Question: I am studying for an exam in microprocessors and this example question has come up:

In summary of it, there is an array in program memory after the code:
'array: .db 11,12,13,14,15,16,17,18,19,20'
and in the code the pointer is loaded as:
'ldi ZL, low(array<<1);'
My question is why that shift by 1 is present in the code I was given. In my mind the label "array" should point right at the byte of memory that contains the number 11. Shifting left by 1 would multiply by 2, if I understand it correctly. Wouldn't that throw it way off? Is the code I was given just wrong or am I not understanding something?
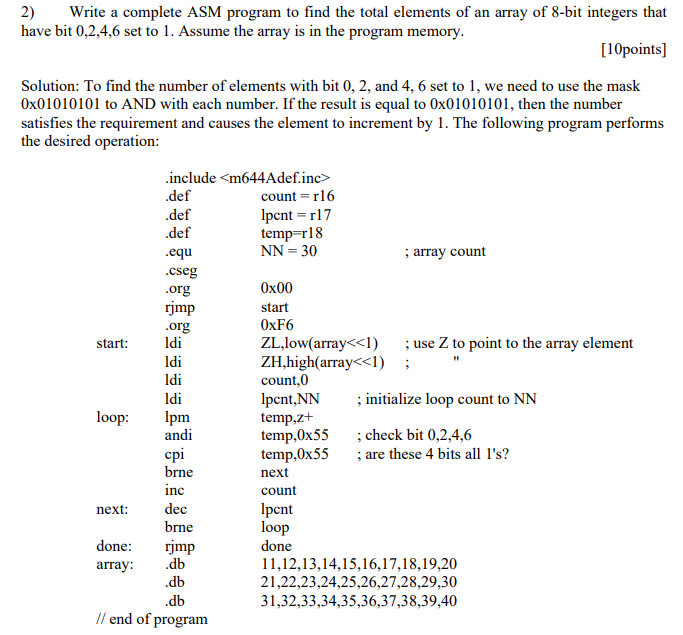
Answer: From <URL>:
> The program memory is organized in 16 bit words while the Z pointer is a byte address.
So the shift is done to convert from a word address to a byte address.